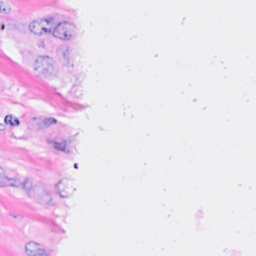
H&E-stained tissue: Breast